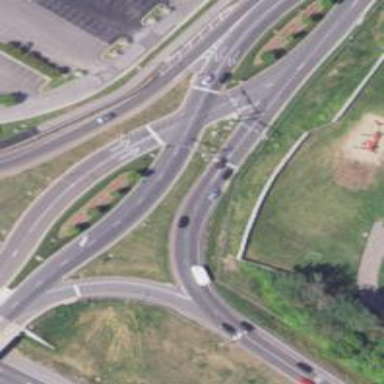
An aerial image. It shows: Asphalt motorway link with Diverging Diamond Interchange (DDI) junction.